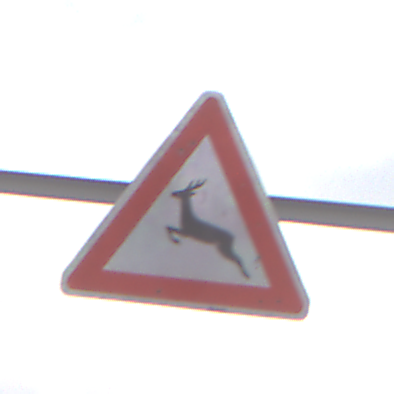
Verkehrszeichen: WildwechselRechts
Umgebung: Outdoor, Nature
Tageszeit: MorningAfternoon
Wetter: PartlyCloudy
Licht: Natural
Jahreszeit: Winter
Kontrast: HighContrast